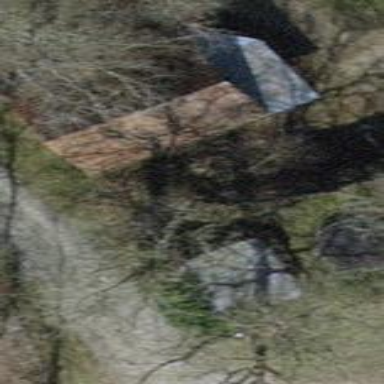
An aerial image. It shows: Shed building.